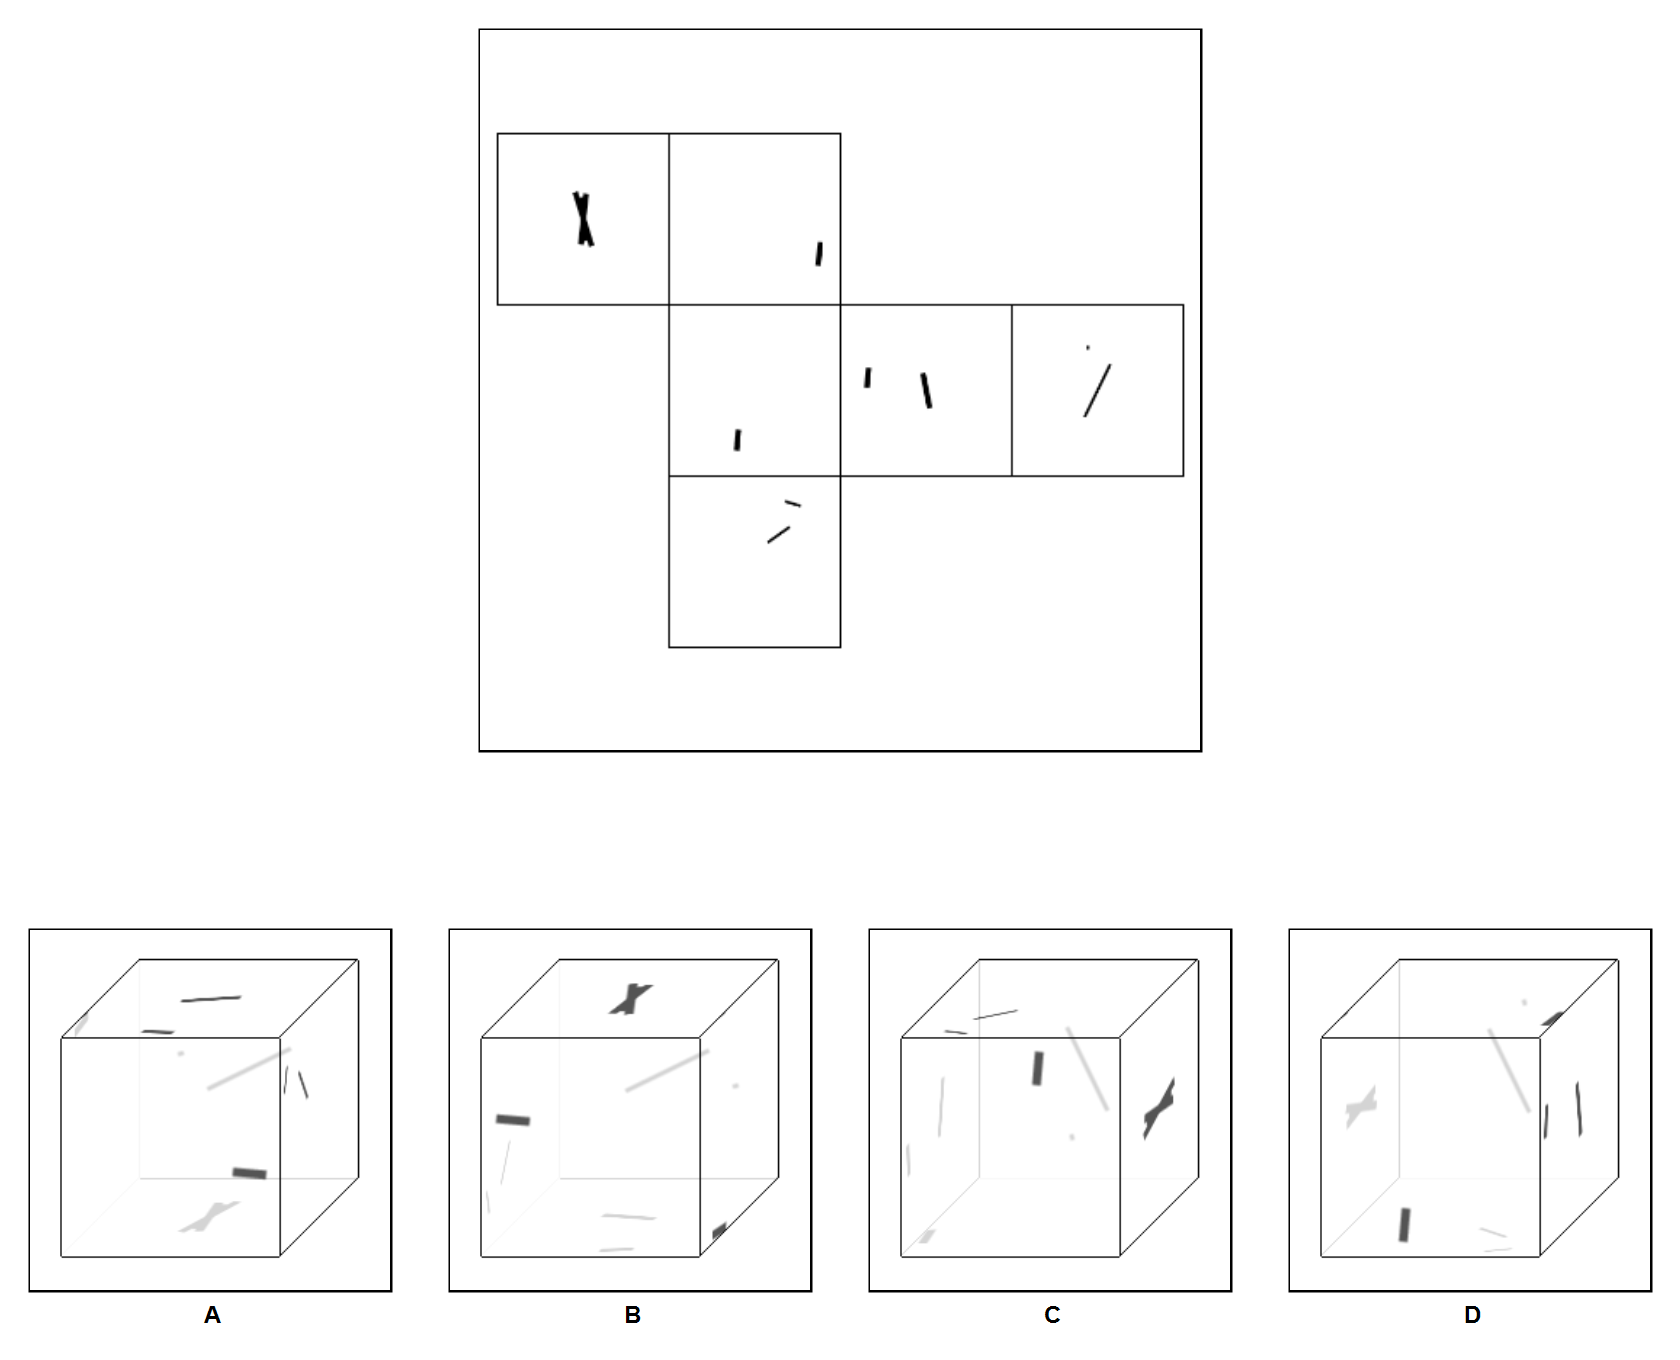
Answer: D